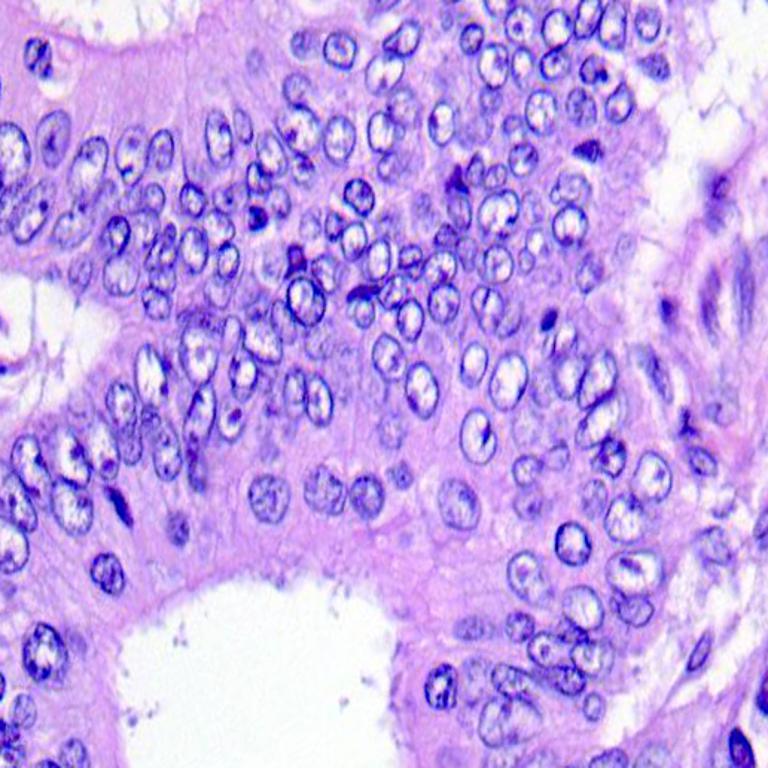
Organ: colon
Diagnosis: adenocarcinomas